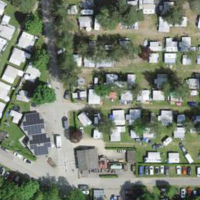
EUNIS habitat code: 53
Species observed at this site:
Prunus padus